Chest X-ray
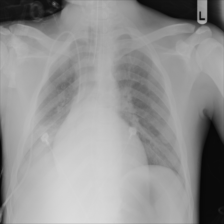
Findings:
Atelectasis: negative
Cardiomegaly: negative
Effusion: negative
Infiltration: negative
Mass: negative
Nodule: negative
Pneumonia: negative
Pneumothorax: negative
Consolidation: negative
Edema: negative
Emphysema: negative
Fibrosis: negative
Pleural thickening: negative
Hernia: negative